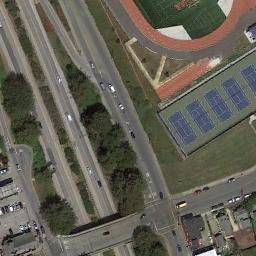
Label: tennis_court